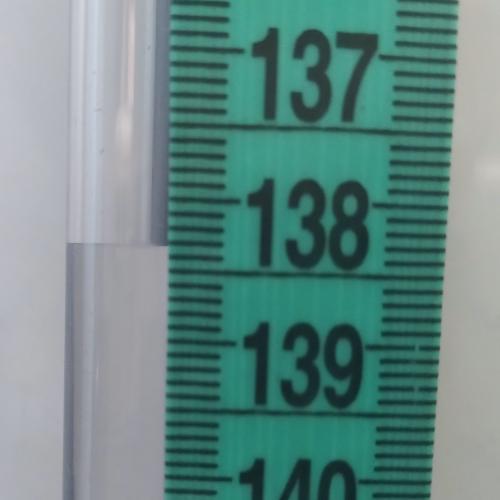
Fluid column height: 138.3 cm